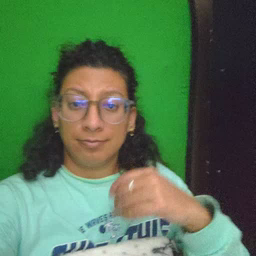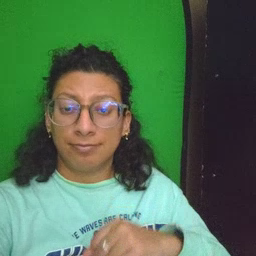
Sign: now